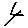
Label: triangle